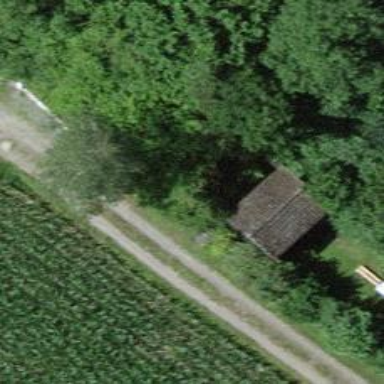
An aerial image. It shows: Hut.